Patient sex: F
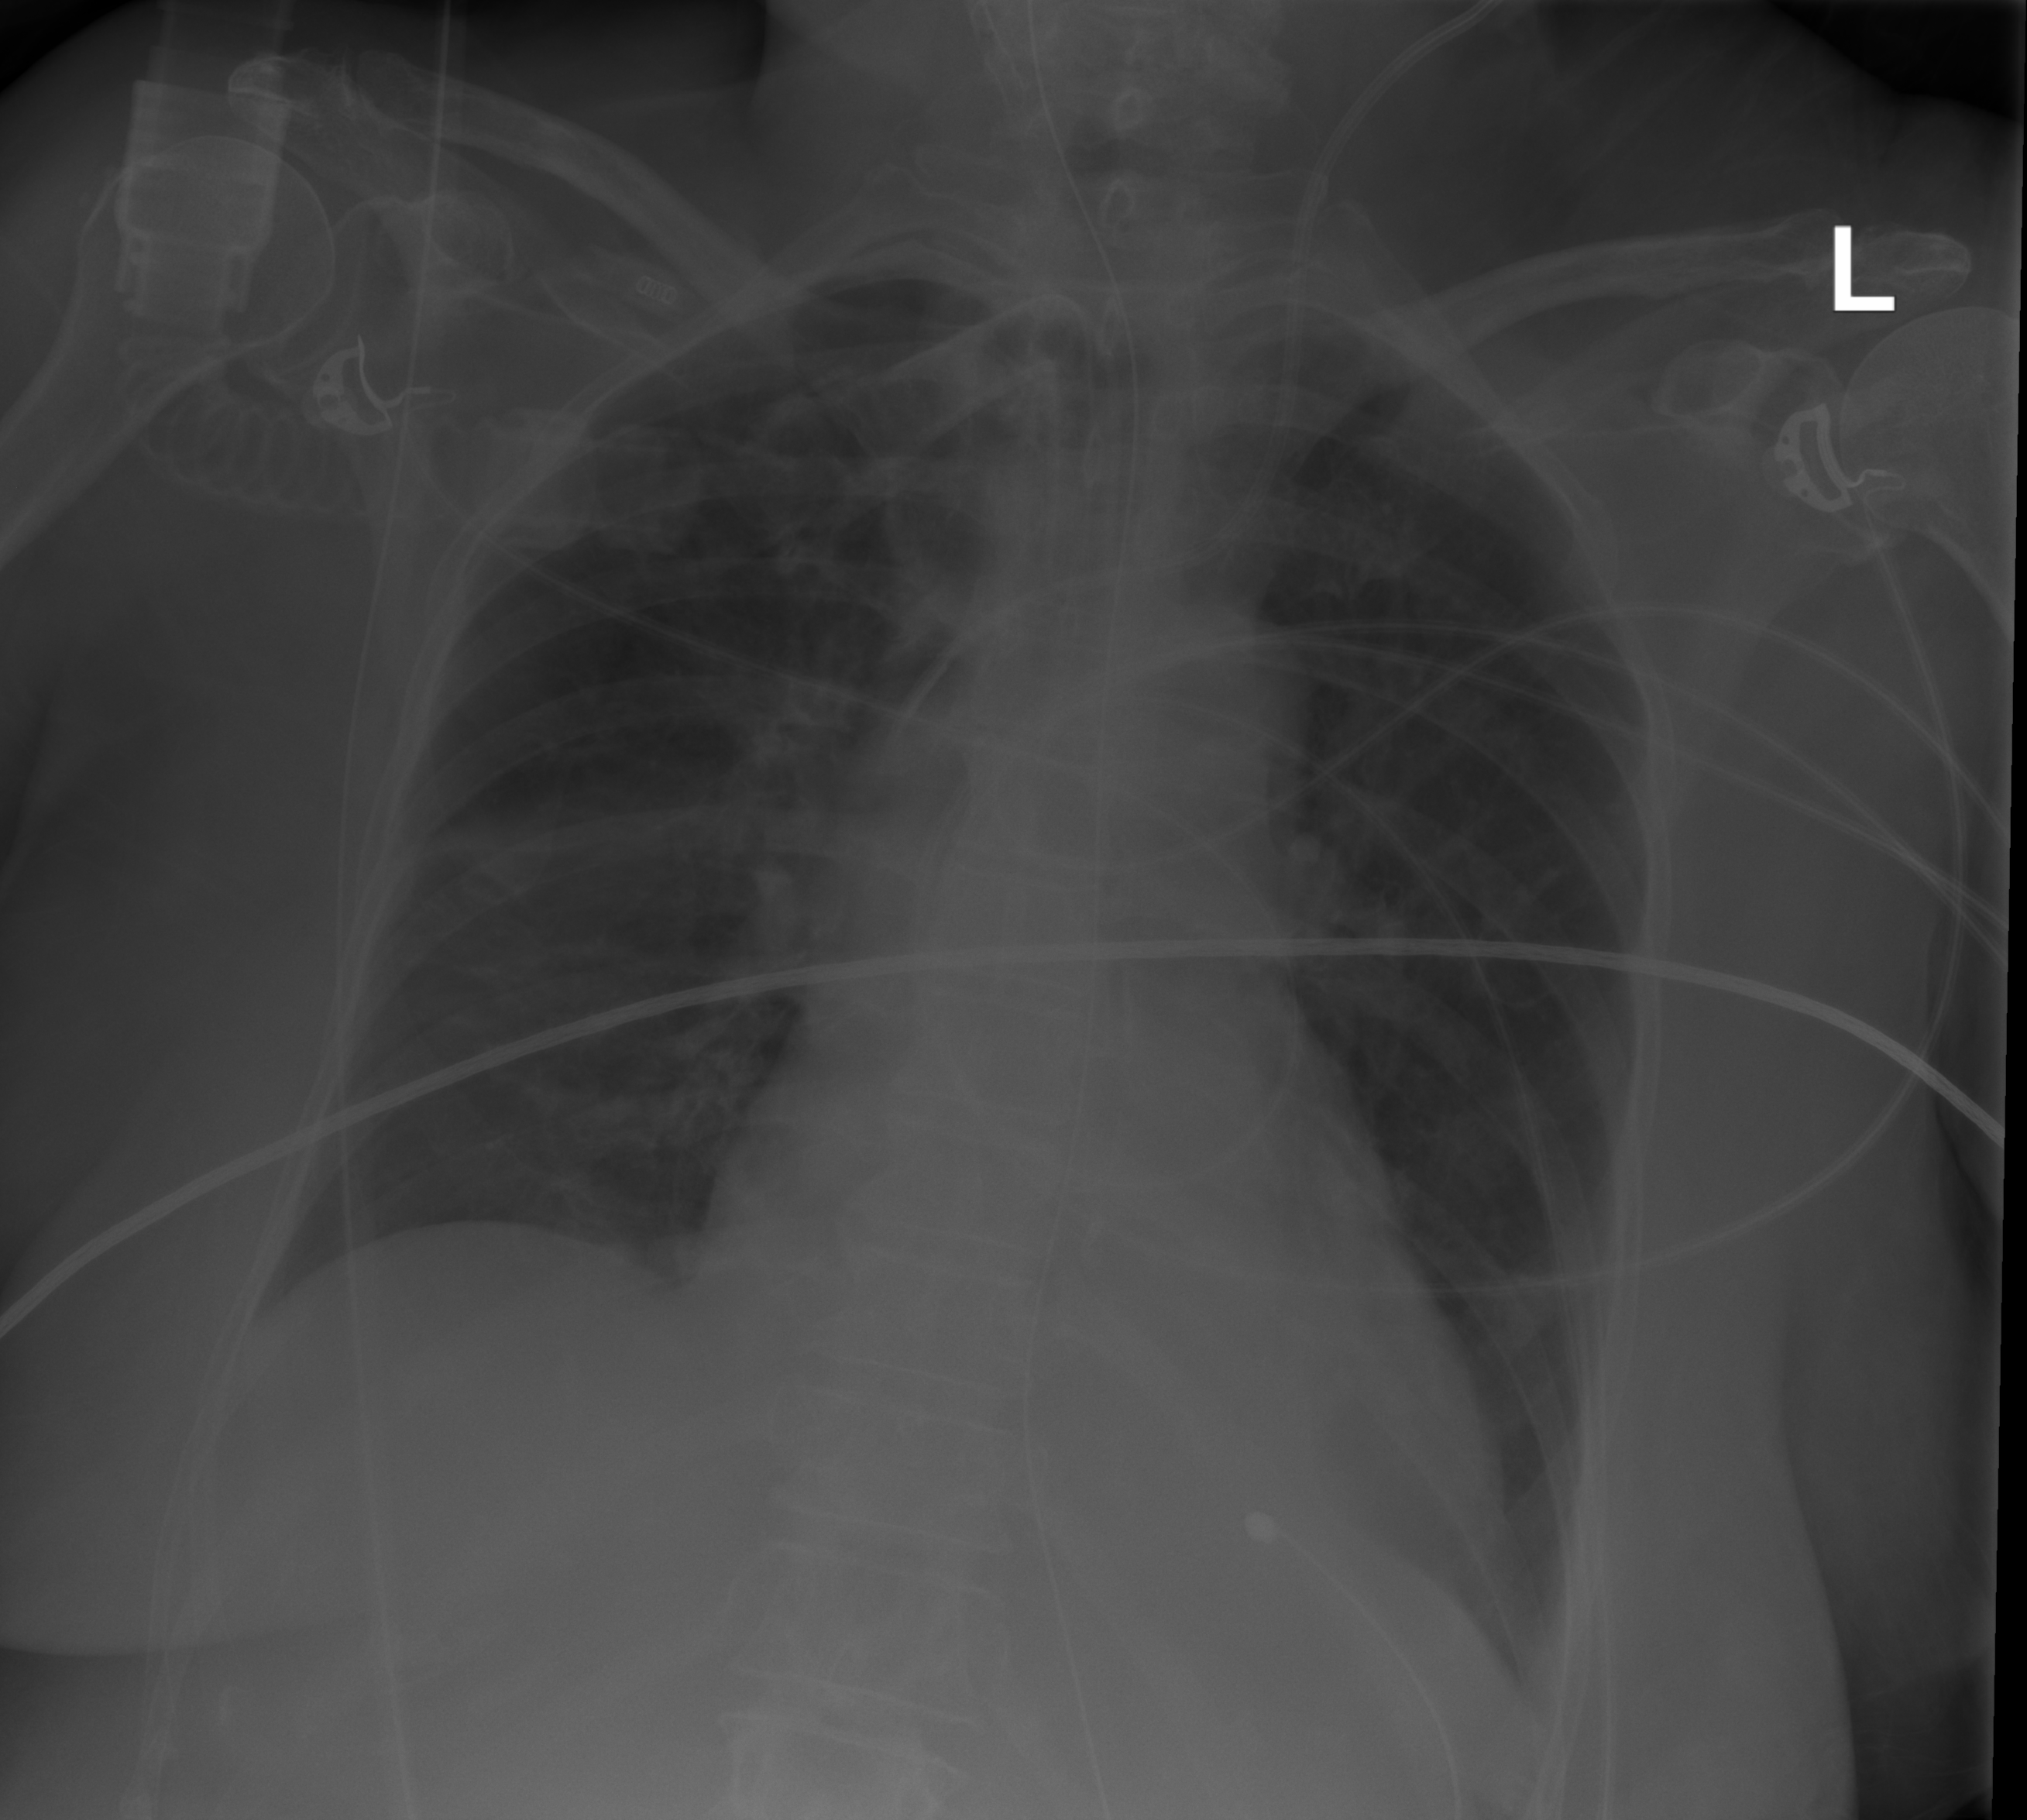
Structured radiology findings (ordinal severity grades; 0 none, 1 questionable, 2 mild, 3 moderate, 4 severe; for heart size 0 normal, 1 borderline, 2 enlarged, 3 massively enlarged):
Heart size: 1
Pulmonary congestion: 0
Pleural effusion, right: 0
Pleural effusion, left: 0
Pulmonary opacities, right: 0
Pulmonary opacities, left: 0
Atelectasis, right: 2
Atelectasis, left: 2